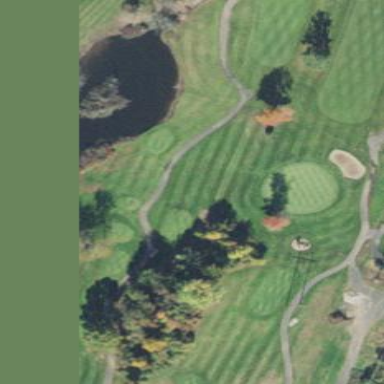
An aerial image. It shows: Farmland with out-of-bounds golf area.